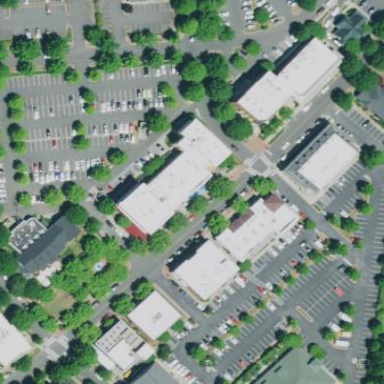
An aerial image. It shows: Retail building.